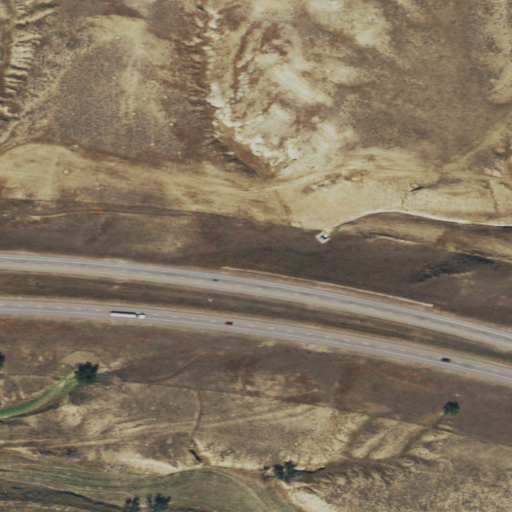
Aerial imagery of valley in Wyoming named Laskie Draw containing shrub, grassland, low intensity development, open development, and medium intensity development